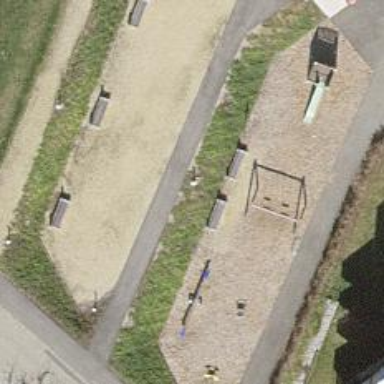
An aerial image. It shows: Bench for seating.